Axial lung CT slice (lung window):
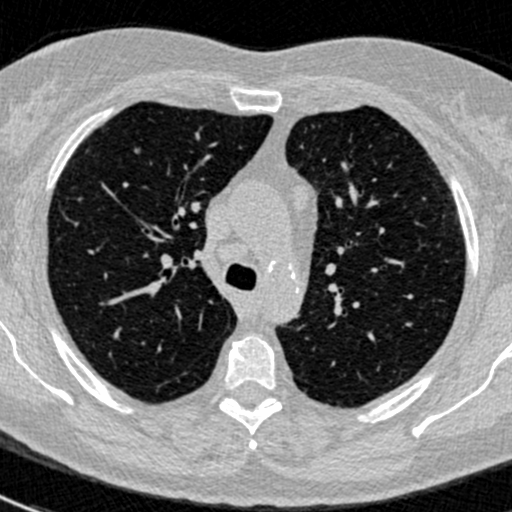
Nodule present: no